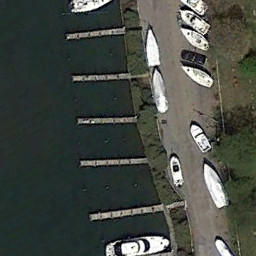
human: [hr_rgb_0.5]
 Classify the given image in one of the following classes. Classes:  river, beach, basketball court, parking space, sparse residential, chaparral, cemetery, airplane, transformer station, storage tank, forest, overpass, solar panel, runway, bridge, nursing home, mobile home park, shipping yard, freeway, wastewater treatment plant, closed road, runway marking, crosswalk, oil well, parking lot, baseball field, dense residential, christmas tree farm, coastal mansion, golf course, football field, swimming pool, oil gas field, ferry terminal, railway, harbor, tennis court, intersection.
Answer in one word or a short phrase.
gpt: ferry terminal